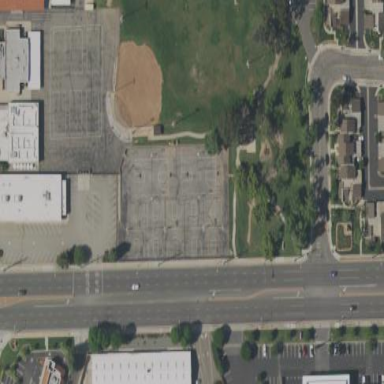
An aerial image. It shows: Basketball court on pitch.